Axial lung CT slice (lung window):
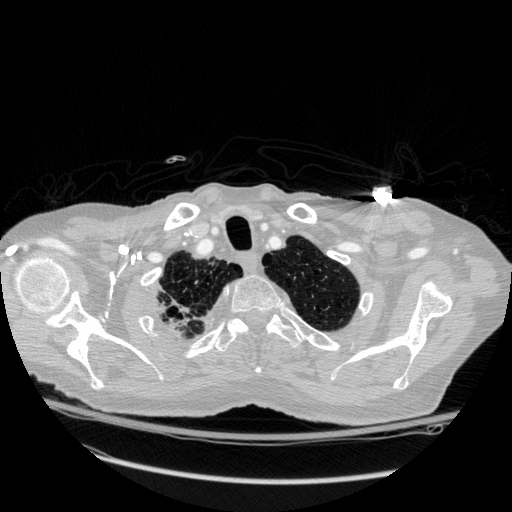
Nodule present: no